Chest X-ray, PA view. Patient: 58 years old, sex M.
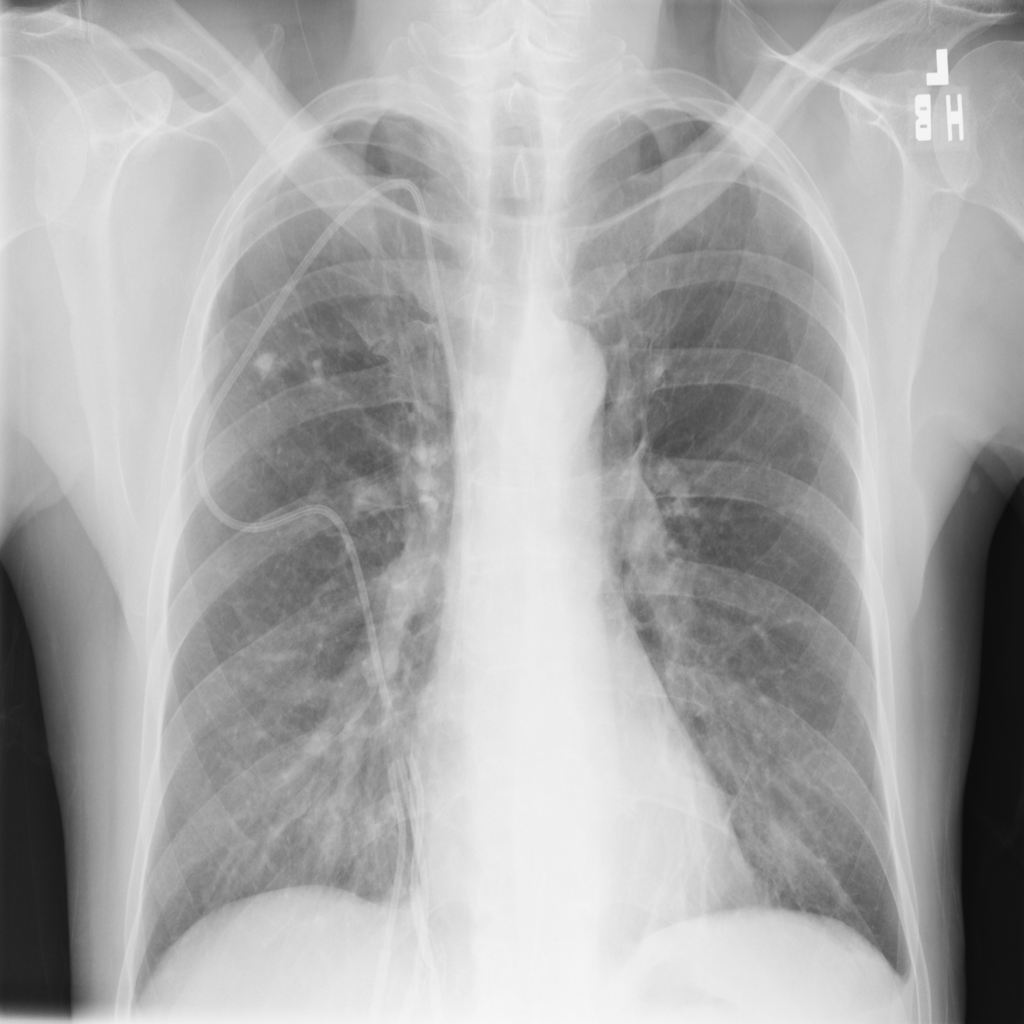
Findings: No Finding